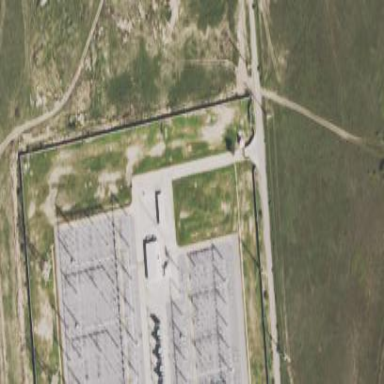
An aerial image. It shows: Outdoor power substation at the transmission level.